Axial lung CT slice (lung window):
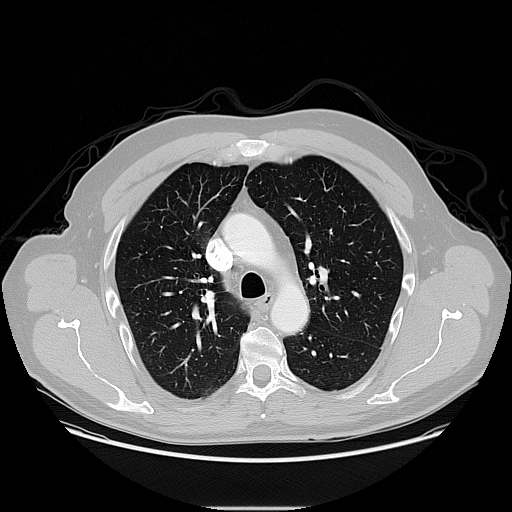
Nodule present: no